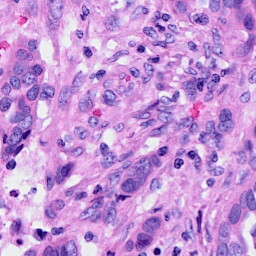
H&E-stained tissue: Ovarian